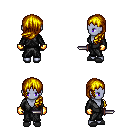
a pixel art fantasy rpg character, female body template, dark elf, purple skin, gray robe, gold greaves, blonde left-swept hairstyle, gold gloves, gray slippers, dagger, four views (front, back, left, right), 2x2 character sprite sheet, small pixel art, hard edges, no anti-aliasing